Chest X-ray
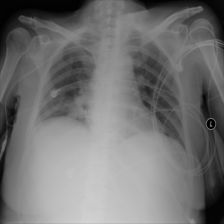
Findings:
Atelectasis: negative
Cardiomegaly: negative
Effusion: negative
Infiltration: positive
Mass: negative
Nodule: negative
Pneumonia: negative
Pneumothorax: negative
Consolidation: negative
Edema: negative
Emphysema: negative
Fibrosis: negative
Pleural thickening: negative
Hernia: negative